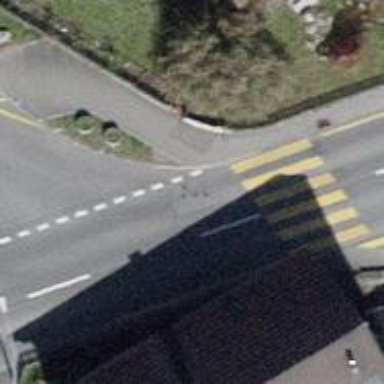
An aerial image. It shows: Kerb barrier.